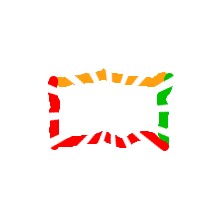
Shape: rectangle